Interaction volume radius: 5 \u00c5
Interaction volume height: 20 \u00c5
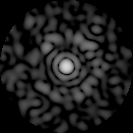
Disorder parameter: 0.8421